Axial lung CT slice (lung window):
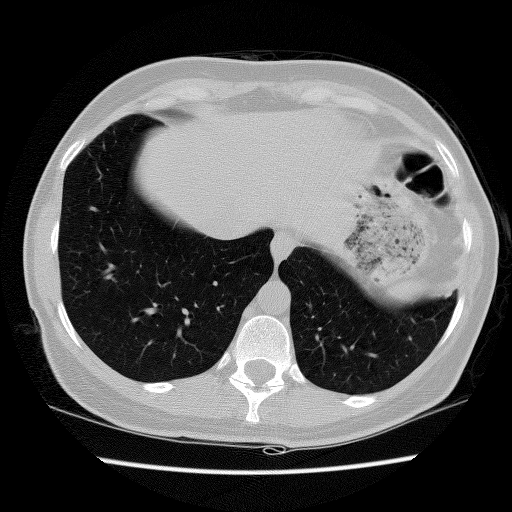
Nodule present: no